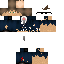
A male human skin with dark skin, wearing brown long hair dressed in a blue hoodie and black pants, featuring a closed mouth.